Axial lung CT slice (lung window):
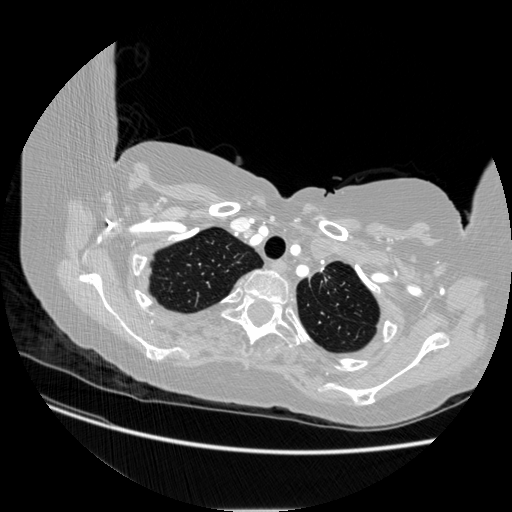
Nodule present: no